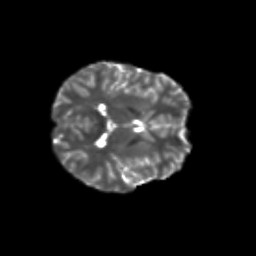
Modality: T2w
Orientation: axial
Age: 14
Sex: female
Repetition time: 9.512 s
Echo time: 0.089 s